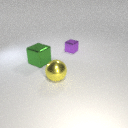
small purple metal cube to the right of large yellow metal sphere